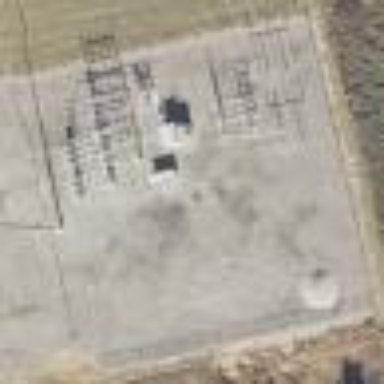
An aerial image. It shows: Distribution level power substation surrounded by fence.